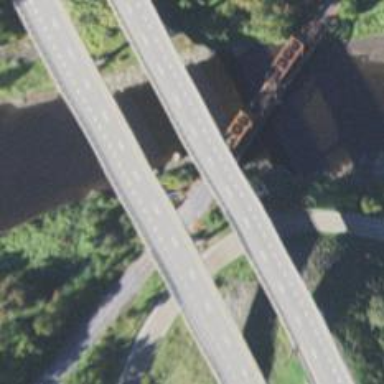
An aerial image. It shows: Railway bridge.